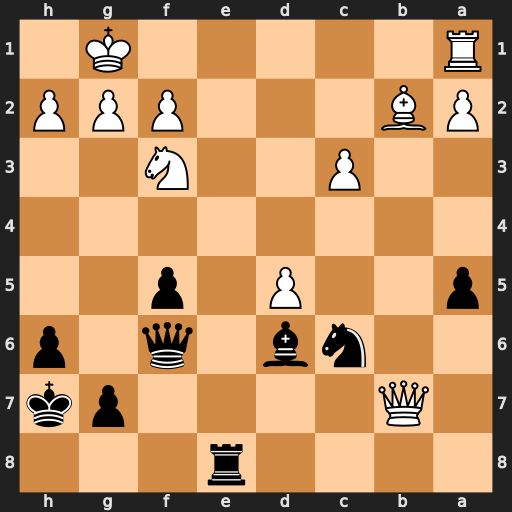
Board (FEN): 4r3/1Q4pk/2nb1q1p/p2P1p2/8/2P2N2/PB3PPP/R5K1
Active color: b
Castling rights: -
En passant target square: -
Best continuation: Ne5 Nxe5 Qxe5 g3 Rb8